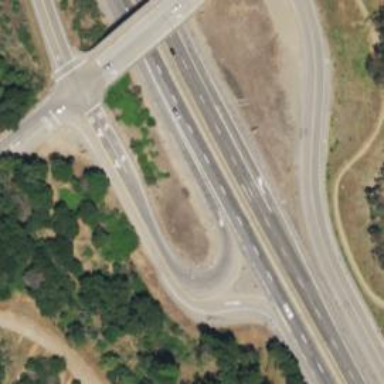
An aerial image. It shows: Asphalt trunk link road.